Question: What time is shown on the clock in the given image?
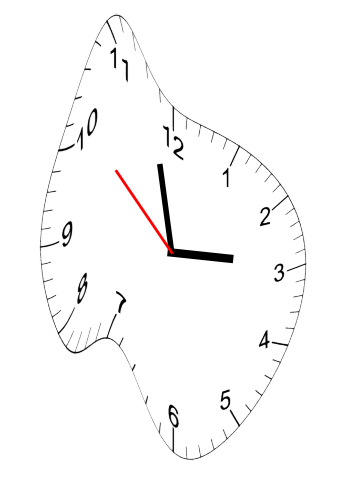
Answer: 02:57:52